Field crop: maize
Growth stage: 2
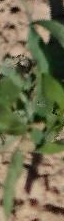
Species: maize